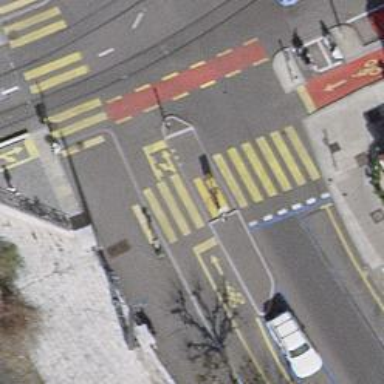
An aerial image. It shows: Crossing with traffic signals.